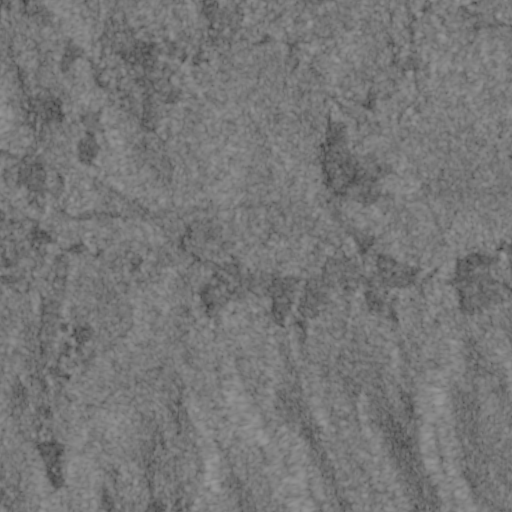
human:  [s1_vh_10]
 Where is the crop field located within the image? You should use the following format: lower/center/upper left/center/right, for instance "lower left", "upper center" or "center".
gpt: The crop field is located in the center left of the image.
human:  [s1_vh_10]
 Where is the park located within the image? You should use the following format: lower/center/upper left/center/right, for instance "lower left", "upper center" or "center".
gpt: The park is located in the center left of the image.
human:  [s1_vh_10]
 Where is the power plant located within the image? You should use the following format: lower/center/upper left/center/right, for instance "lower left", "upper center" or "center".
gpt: There is no power plant in the image.

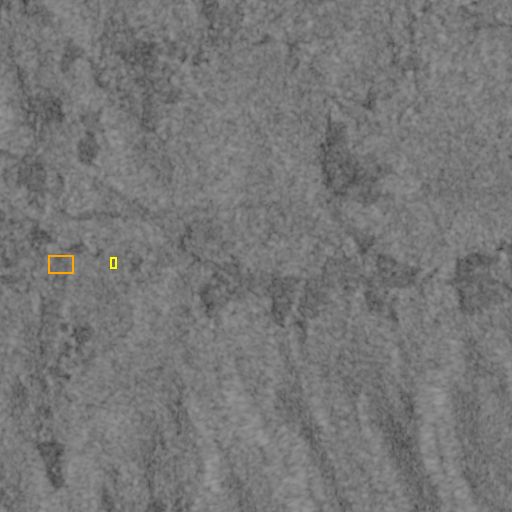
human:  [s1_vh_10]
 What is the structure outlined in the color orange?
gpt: The structure outlined in orange is a crop field.
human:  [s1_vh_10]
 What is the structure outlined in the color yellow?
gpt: The structure outlined in yellow is a park.
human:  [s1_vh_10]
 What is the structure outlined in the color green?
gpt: There is no green outline.